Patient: sex M, age 42
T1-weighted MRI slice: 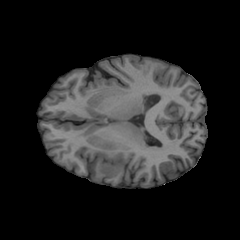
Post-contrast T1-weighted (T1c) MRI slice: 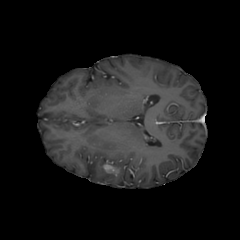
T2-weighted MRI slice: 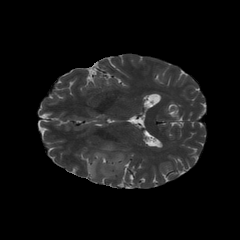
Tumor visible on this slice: yes
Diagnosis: Glioblastoma, IDH-wildtype
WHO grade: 4